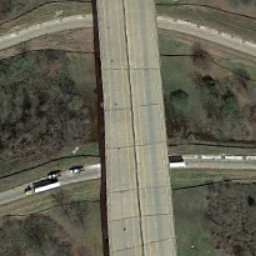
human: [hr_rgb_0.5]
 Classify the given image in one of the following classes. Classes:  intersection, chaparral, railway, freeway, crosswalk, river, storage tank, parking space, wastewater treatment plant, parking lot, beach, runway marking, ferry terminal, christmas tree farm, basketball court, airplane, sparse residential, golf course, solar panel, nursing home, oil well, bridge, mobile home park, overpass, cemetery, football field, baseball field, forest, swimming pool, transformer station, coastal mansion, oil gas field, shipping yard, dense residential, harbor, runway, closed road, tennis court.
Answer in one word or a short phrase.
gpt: overpass